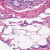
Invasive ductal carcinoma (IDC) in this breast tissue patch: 0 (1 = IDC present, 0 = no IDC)